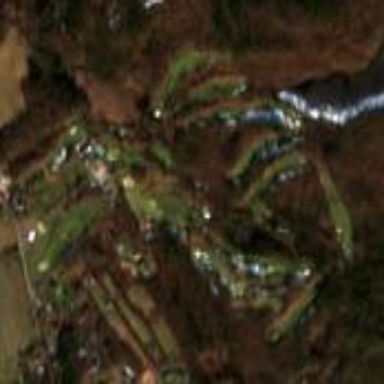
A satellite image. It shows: Golf course.